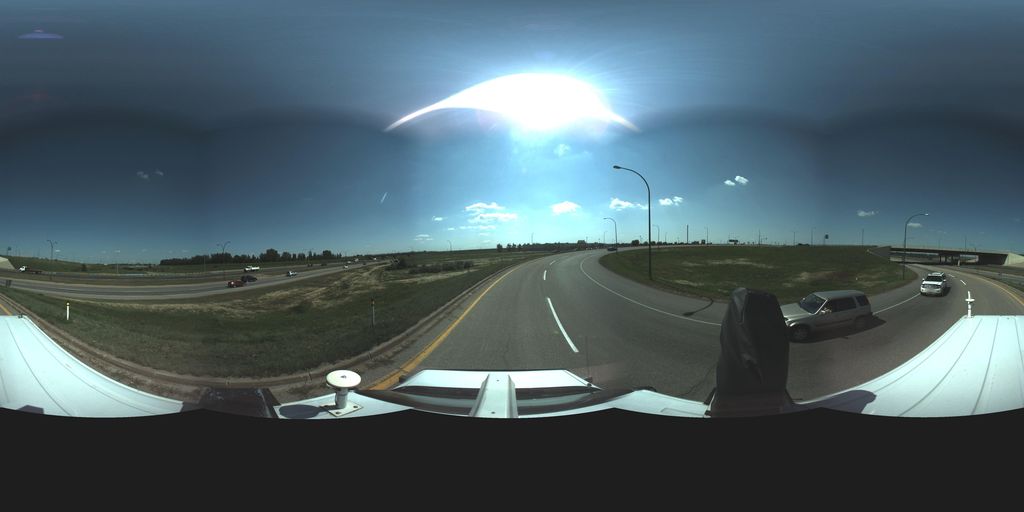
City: saskatoon